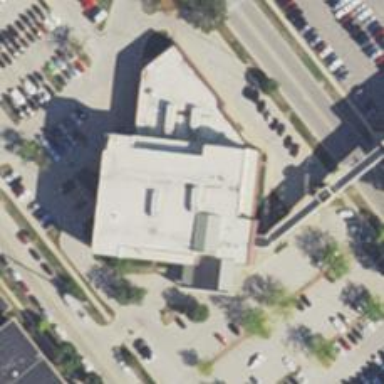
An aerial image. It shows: Healthcare clinic.